RGB frame:
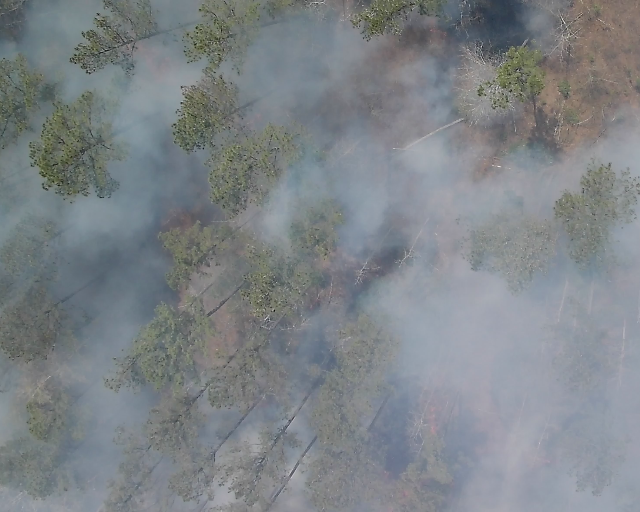
Thermal frame:
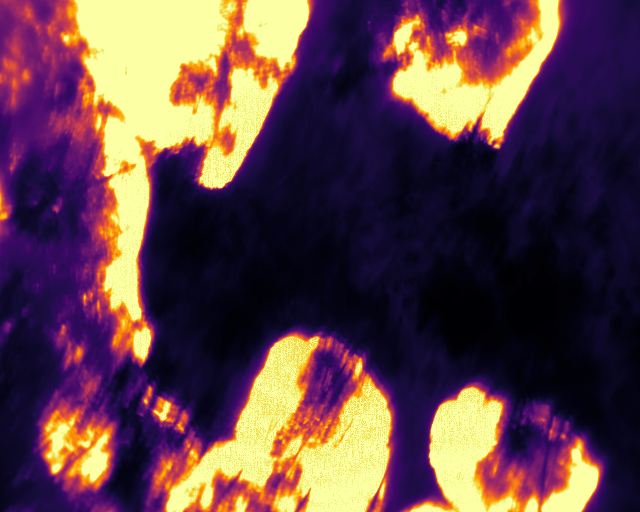
Captured: 2026-02-26 02:31:45
Pixels at or above 80 °C: 118492 (fraction of frame: 0.3616)